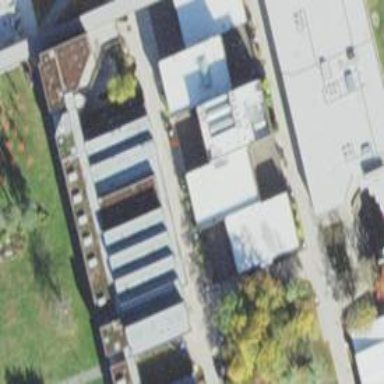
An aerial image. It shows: Part of building.